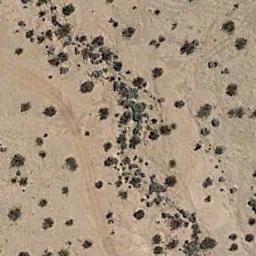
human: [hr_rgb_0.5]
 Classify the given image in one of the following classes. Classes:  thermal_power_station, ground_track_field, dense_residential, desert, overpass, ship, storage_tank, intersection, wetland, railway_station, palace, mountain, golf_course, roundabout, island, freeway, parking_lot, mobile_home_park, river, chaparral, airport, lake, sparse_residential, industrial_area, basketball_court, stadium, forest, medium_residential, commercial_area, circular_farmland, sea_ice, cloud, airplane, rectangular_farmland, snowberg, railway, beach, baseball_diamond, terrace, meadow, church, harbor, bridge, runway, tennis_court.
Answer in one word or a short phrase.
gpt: chaparral